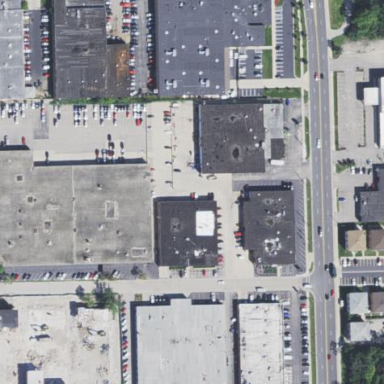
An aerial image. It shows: Commercial building.